Aerial crown-view tile of a tropical tree (Barro Colorado Island, Panama), acquired 20240813:
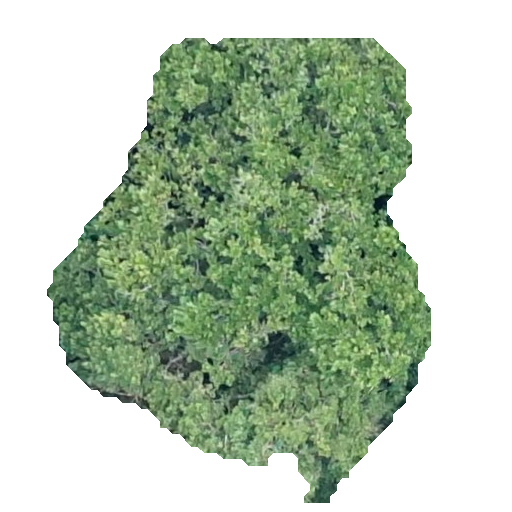
Species: Anacardium excelsum
GBIF accepted scientific name: Anacardium excelsum
Crown area: 186.399 m²